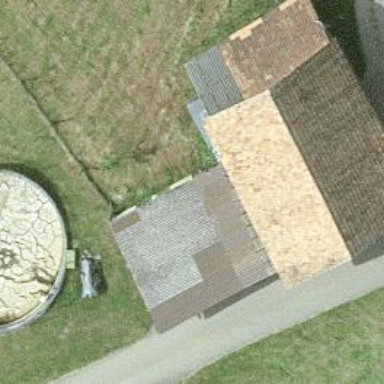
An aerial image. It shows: Garage.